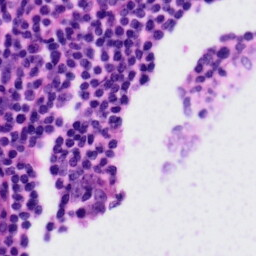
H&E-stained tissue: Tonsil